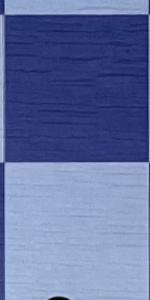
Label: Empty